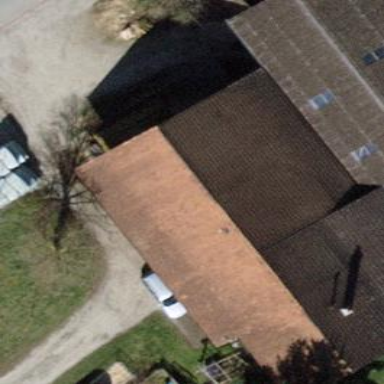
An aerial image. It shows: Gabled roof house.